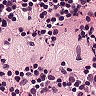
Metastatic tissue present: no